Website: macys
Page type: gifting
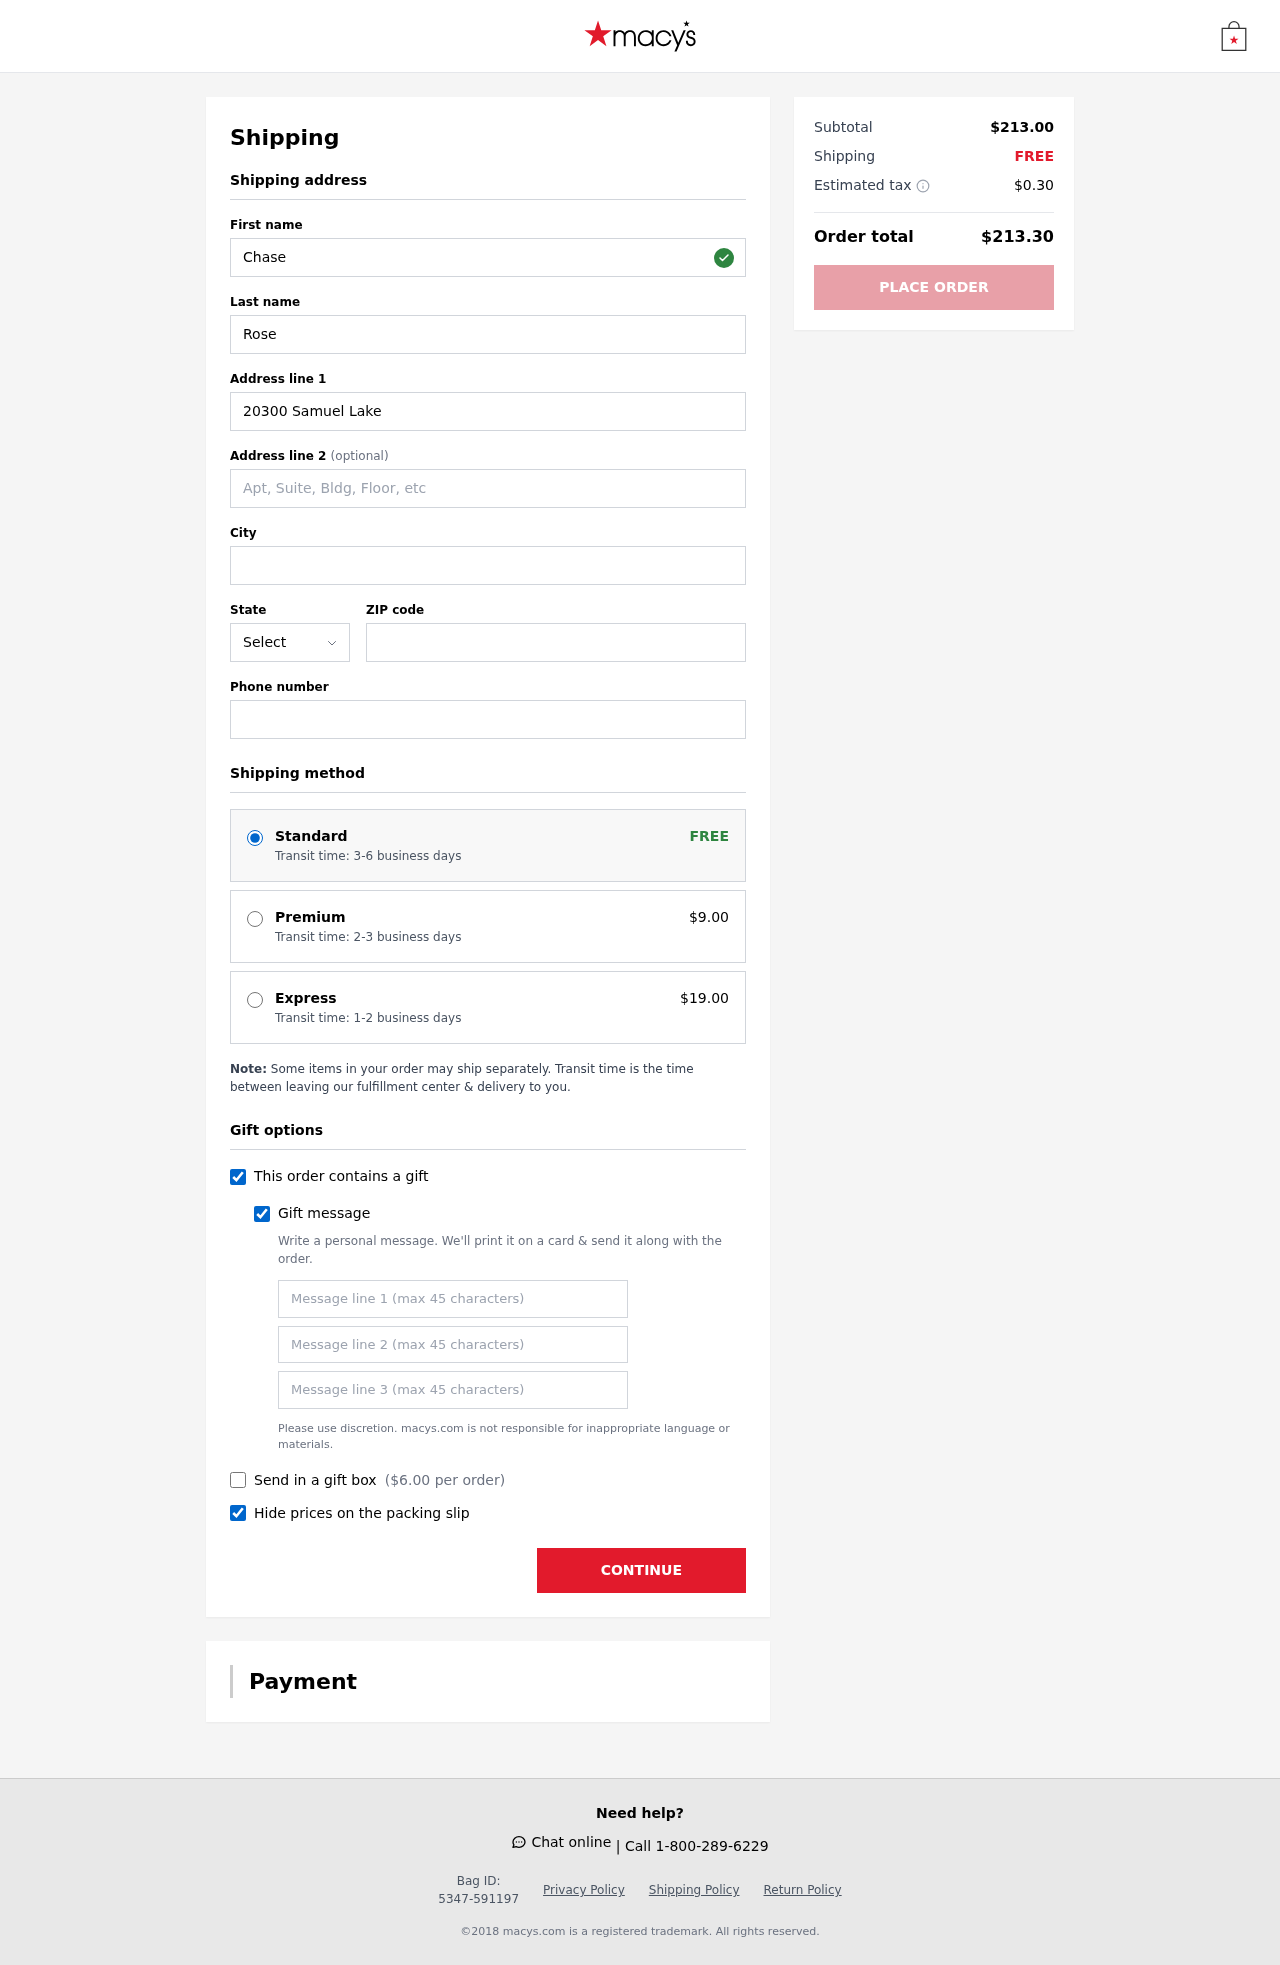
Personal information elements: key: PII_STATE_ABBR
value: DE
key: PII_FIRSTNAME
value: Chase
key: PII_LASTNAME
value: Rose
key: PII_STREET
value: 20300 Samuel Lakes Apt. 794
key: PII_STREET2
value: Suite 463
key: PII_CITY
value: Williamtown
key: PII_POSTCODE
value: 81965
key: PII_PHONE
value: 2418861223
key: PII_GIFT_MESSAGE
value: Hey Melissa, I remember you mentioning how much you needed some fresh shoes for those special occasions. I thought these would be perfect for you—they're stylish and classic, just like you! Enjoy stepping into something new!  Chase
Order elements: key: ORDER_SHIPPING_STANDARD
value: Transit time: 3-6 business days
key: ORDER_SHIPPING_PREMIUM
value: Transit time: 2-3 business days
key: ORDER_SHIPPING_PREMIUM_PRICE
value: $9.00
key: ORDER_SHIPPING_EXPRESS
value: Transit time: 1-2 business days
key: ORDER_SHIPPING_EXPRESS_PRICE
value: $19.00
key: ORDER_GIFT_BOX_PRICE
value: $6.00
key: ORDER_SUBTOTAL
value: $213.00
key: ORDER_SHIPPING_COST
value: FREE
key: ORDER_TAX
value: $0.30
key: ORDER_TOTAL
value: $213.30